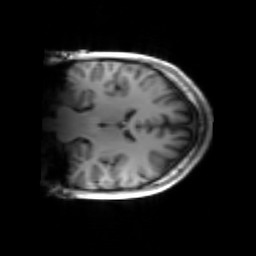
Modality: inplaneT1
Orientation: coronal
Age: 22
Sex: male
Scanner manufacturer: siemens
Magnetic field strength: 3 T
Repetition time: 1.2 s
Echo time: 0.00251 s